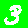
Digit: 3